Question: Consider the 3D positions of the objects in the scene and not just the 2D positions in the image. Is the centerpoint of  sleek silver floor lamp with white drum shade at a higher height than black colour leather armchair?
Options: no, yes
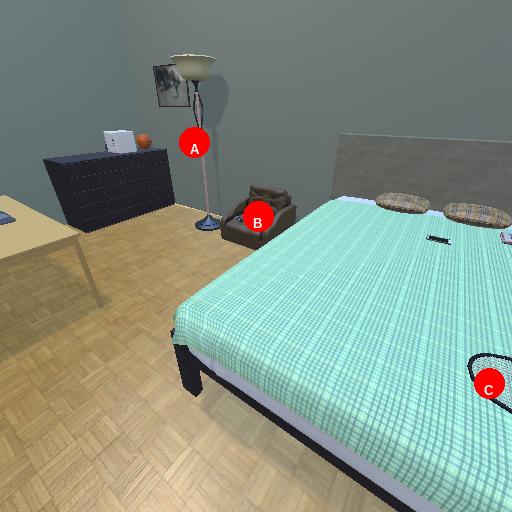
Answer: no